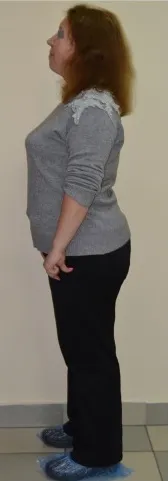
The phenotypic and genotypic characteristics of the adult female patient with unbalanced karyotype 45,XX,der(8;18)t(8;18)(p23;p11.3). (B) The karyogram of QFH/AcD stained chromosomes from the patient's PHA-stimulated lymphocyte.
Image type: medical_photograph (skin_photograph)